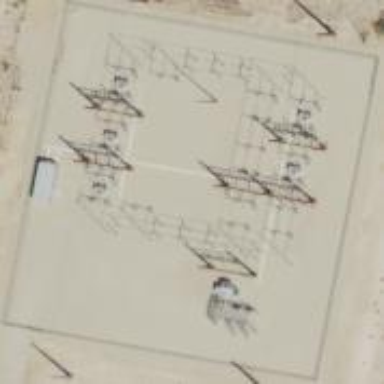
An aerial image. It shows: There is distribution substation enclosed by fence.